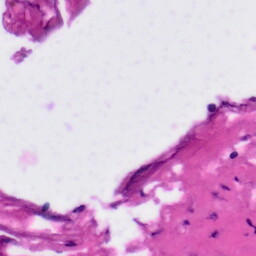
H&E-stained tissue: Tonsil